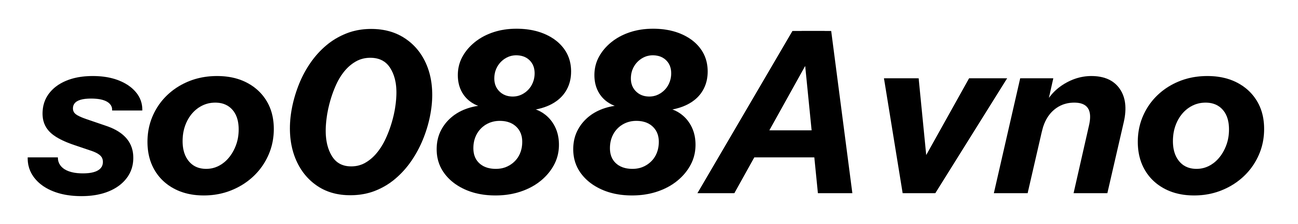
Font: InstrumentSans-Italic_Bold_Italic